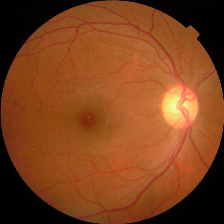
Diabetic retinopathy grade: No DR